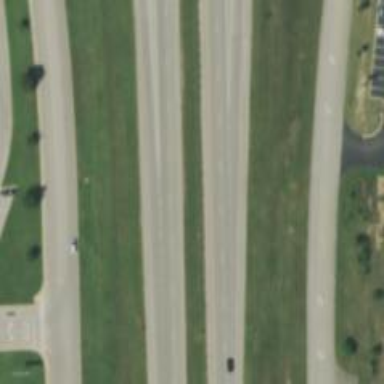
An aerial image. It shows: Trunk highway with expressway features.